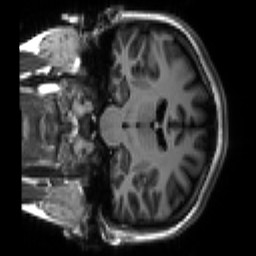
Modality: T1w
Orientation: coronal
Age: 18
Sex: female
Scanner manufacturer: siemens
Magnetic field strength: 3 T
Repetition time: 2.3 s
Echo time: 0.00267 s